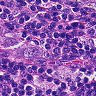
Metastatic tissue present: yes